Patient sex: F
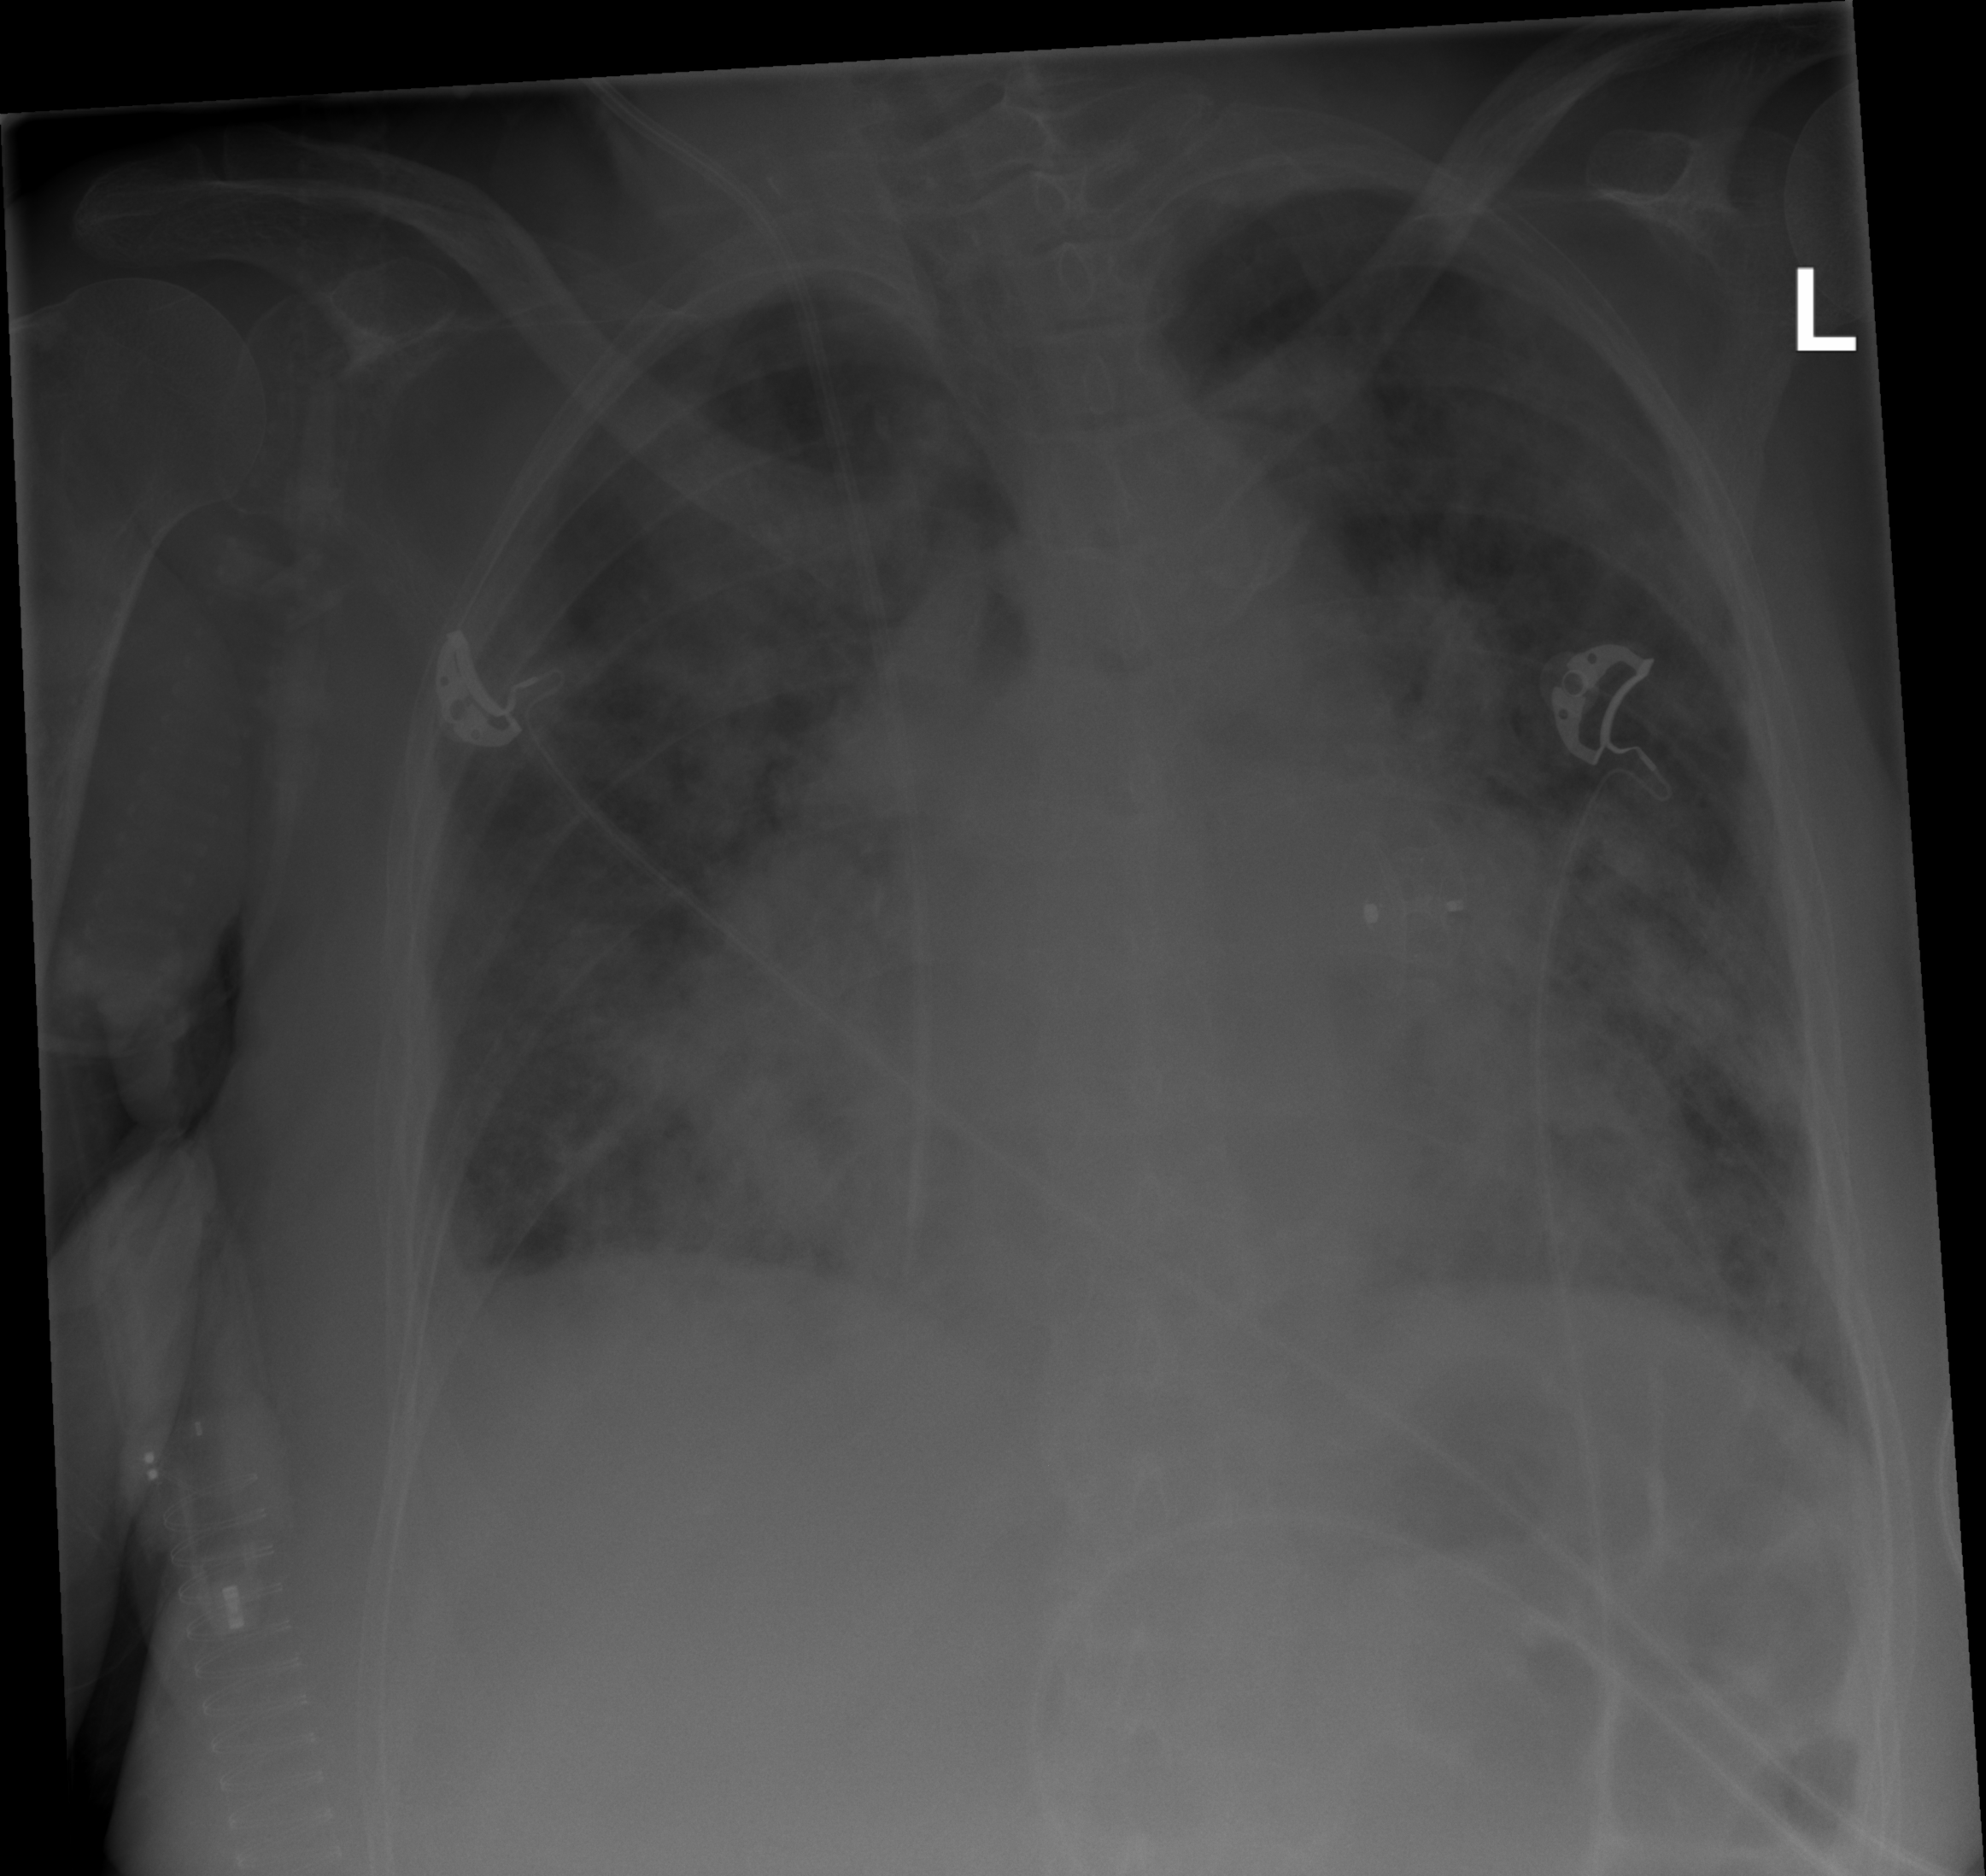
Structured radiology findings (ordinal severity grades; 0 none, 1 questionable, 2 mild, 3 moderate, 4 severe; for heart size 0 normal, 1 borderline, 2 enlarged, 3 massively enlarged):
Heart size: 2
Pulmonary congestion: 3
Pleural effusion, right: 2
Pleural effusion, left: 0
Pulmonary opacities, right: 3
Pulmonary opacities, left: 3
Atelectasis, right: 3
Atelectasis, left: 2